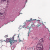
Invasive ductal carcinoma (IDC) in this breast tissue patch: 0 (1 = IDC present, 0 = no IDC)